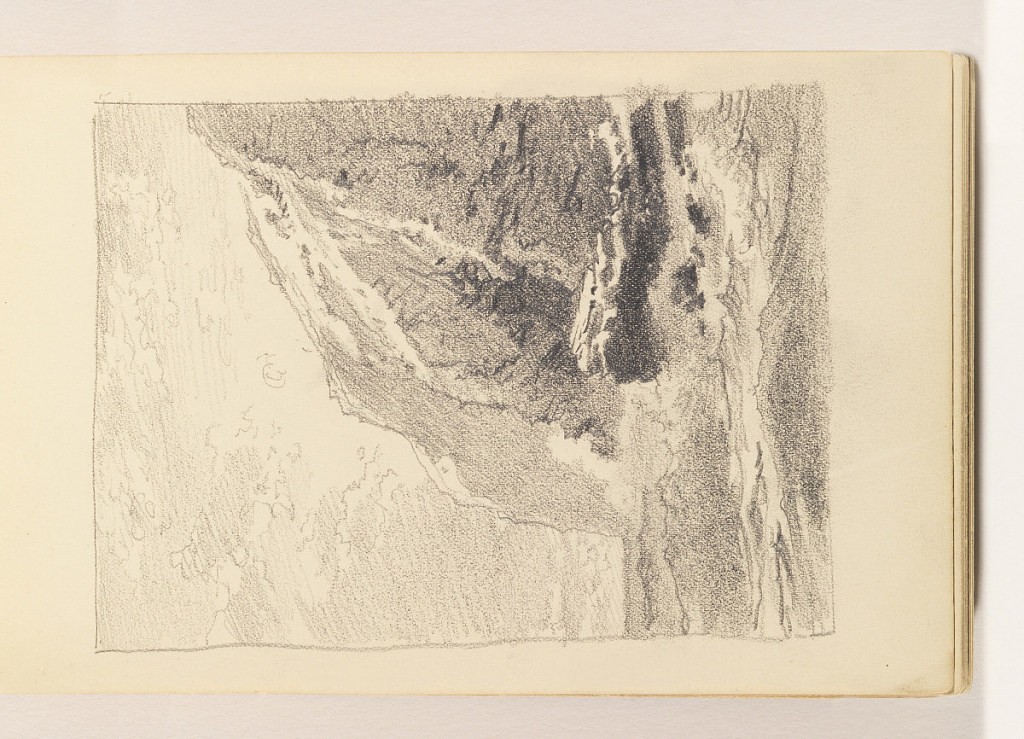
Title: Study of Calm Ocean with Tall Cliffs
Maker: William Trost Richards, American, 1833–1905
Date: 1885–90
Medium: Graphite on cream wove paper, bound
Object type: Sketchbook folio
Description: Ocean in foreground with some small waves. At right, dark protruding rock with tall cliffs behind and in distance.